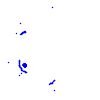
Particle: electron